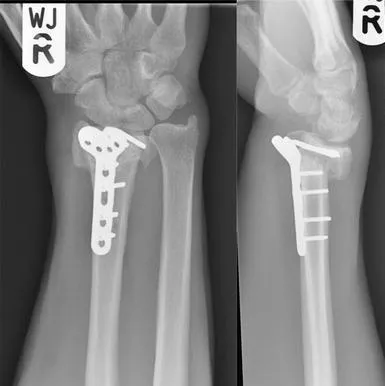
Radiographs at 26 weeks after the first revision procedure. Broken screws.
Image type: radiology (x_ray)